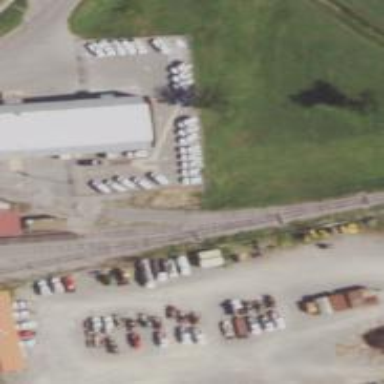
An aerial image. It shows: Railway spur service.